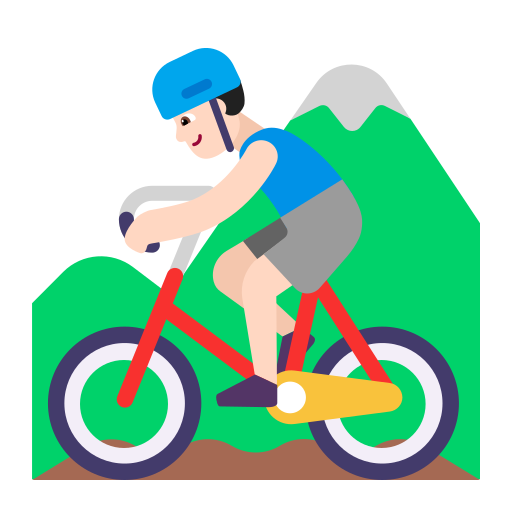
man mountain biking flat light